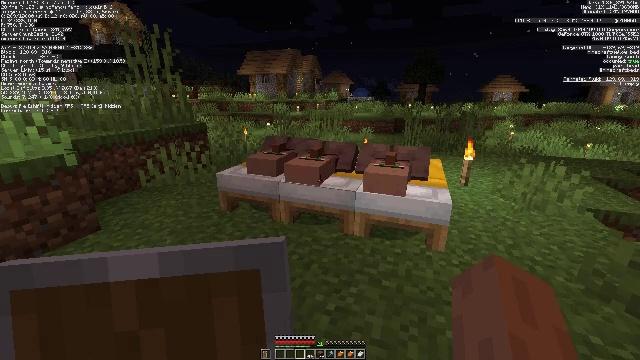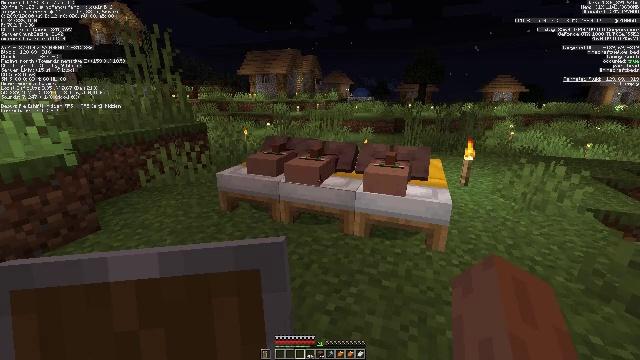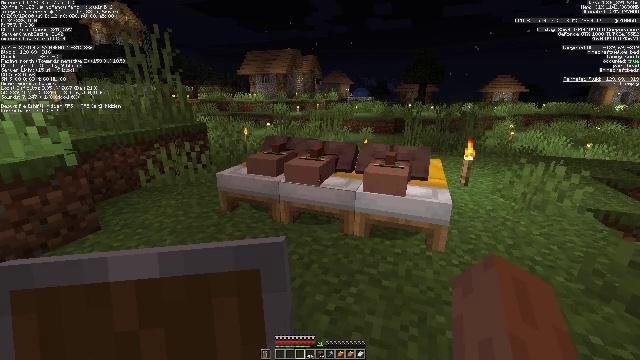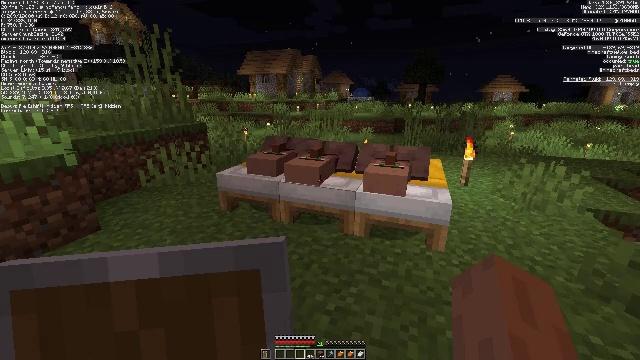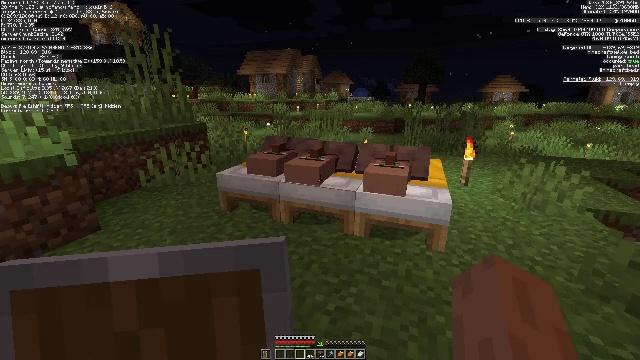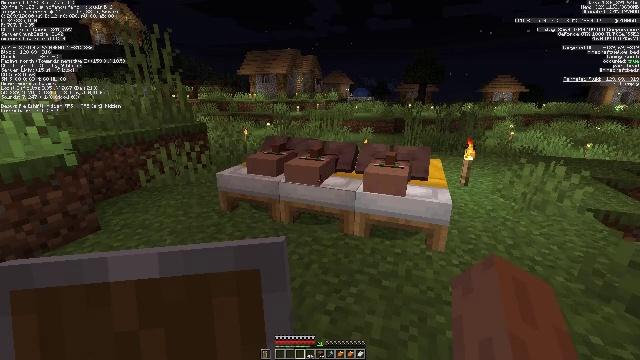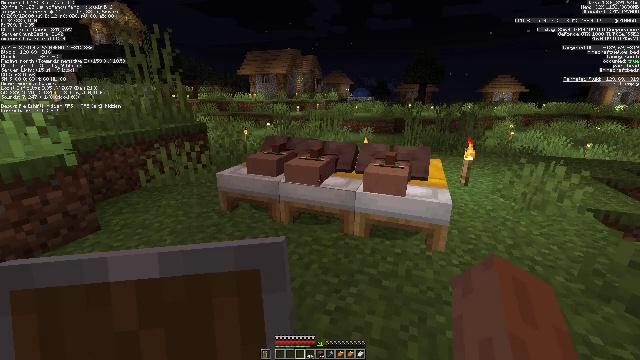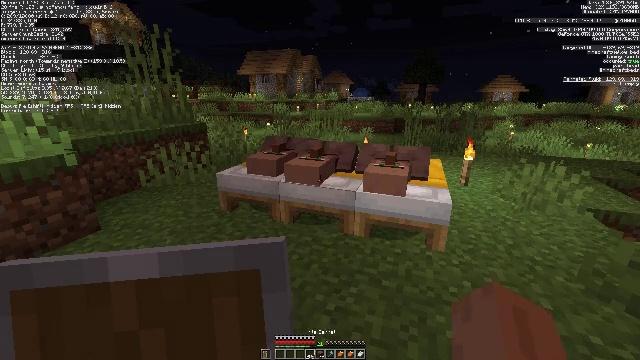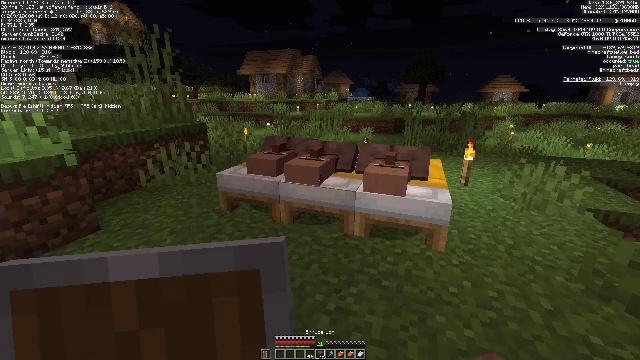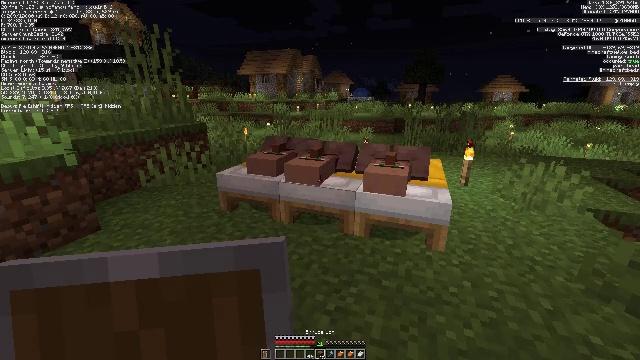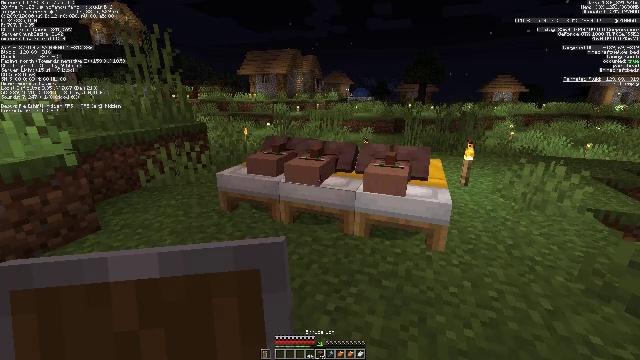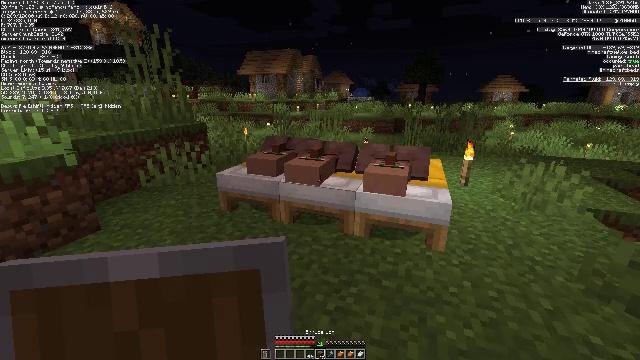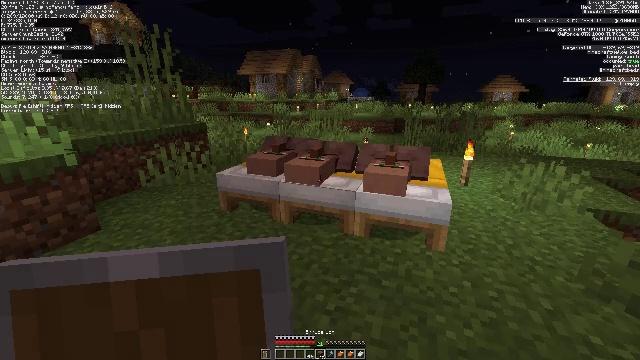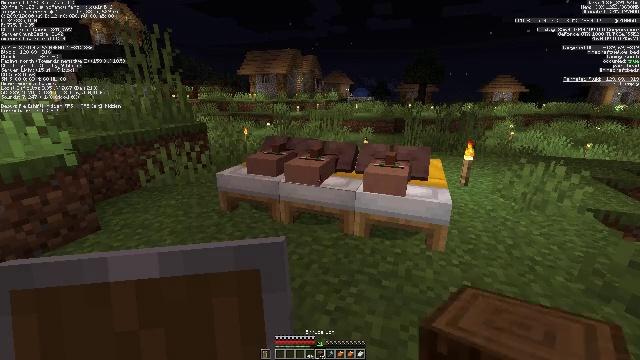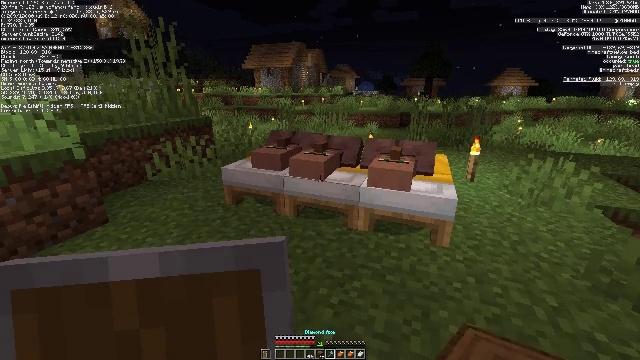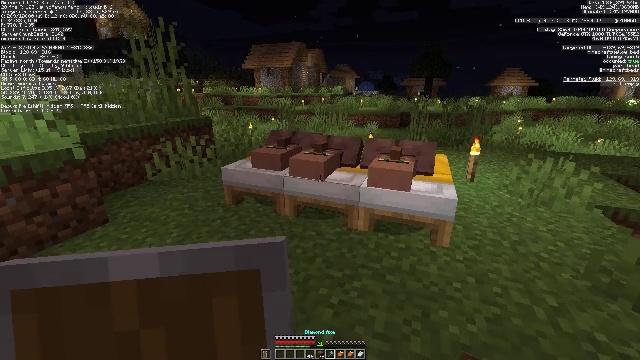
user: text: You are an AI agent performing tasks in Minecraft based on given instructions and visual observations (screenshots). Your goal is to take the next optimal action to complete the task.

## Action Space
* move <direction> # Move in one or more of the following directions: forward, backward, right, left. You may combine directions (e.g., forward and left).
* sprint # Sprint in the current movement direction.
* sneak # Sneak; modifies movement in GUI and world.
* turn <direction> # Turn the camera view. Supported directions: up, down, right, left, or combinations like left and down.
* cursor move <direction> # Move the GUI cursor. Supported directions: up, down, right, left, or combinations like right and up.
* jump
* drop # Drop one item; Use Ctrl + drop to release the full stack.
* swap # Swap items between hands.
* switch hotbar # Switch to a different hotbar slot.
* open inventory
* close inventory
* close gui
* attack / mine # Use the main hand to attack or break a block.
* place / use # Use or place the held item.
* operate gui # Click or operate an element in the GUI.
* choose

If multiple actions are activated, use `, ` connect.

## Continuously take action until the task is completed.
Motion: motion action
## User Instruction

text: Collect the yellow bed from its place.
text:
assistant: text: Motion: no_op
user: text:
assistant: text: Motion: no_op
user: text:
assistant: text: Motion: no_op
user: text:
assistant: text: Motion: no_op
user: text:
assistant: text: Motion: no_op
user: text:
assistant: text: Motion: no_op
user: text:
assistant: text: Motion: no_op
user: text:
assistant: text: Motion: no_op
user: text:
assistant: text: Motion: no_op
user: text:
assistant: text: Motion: no_op
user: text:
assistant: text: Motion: no_op
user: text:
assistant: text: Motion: no_op
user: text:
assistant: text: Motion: no_op
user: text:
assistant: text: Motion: turn left and down
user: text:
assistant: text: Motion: no_op
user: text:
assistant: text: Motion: no_op
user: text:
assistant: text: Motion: no_op
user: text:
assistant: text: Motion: no_op
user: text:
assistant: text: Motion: no_op
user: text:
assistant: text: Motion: no_op
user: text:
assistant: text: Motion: turn down
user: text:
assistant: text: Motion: turn down
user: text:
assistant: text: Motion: no_op
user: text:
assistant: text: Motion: no_op
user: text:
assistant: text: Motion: no_op
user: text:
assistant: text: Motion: no_op
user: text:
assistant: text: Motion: turn right and down
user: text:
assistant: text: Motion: no_op
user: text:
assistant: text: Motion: no_op
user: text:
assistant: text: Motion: no_op